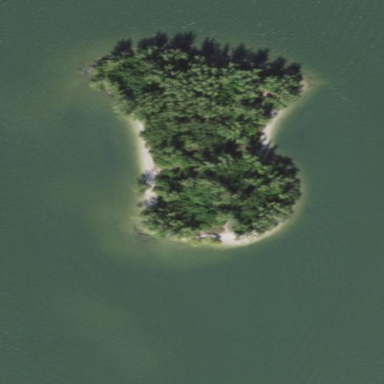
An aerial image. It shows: Islet.